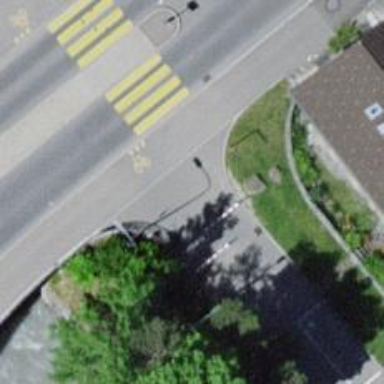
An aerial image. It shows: Cycle barrier.